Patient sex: F
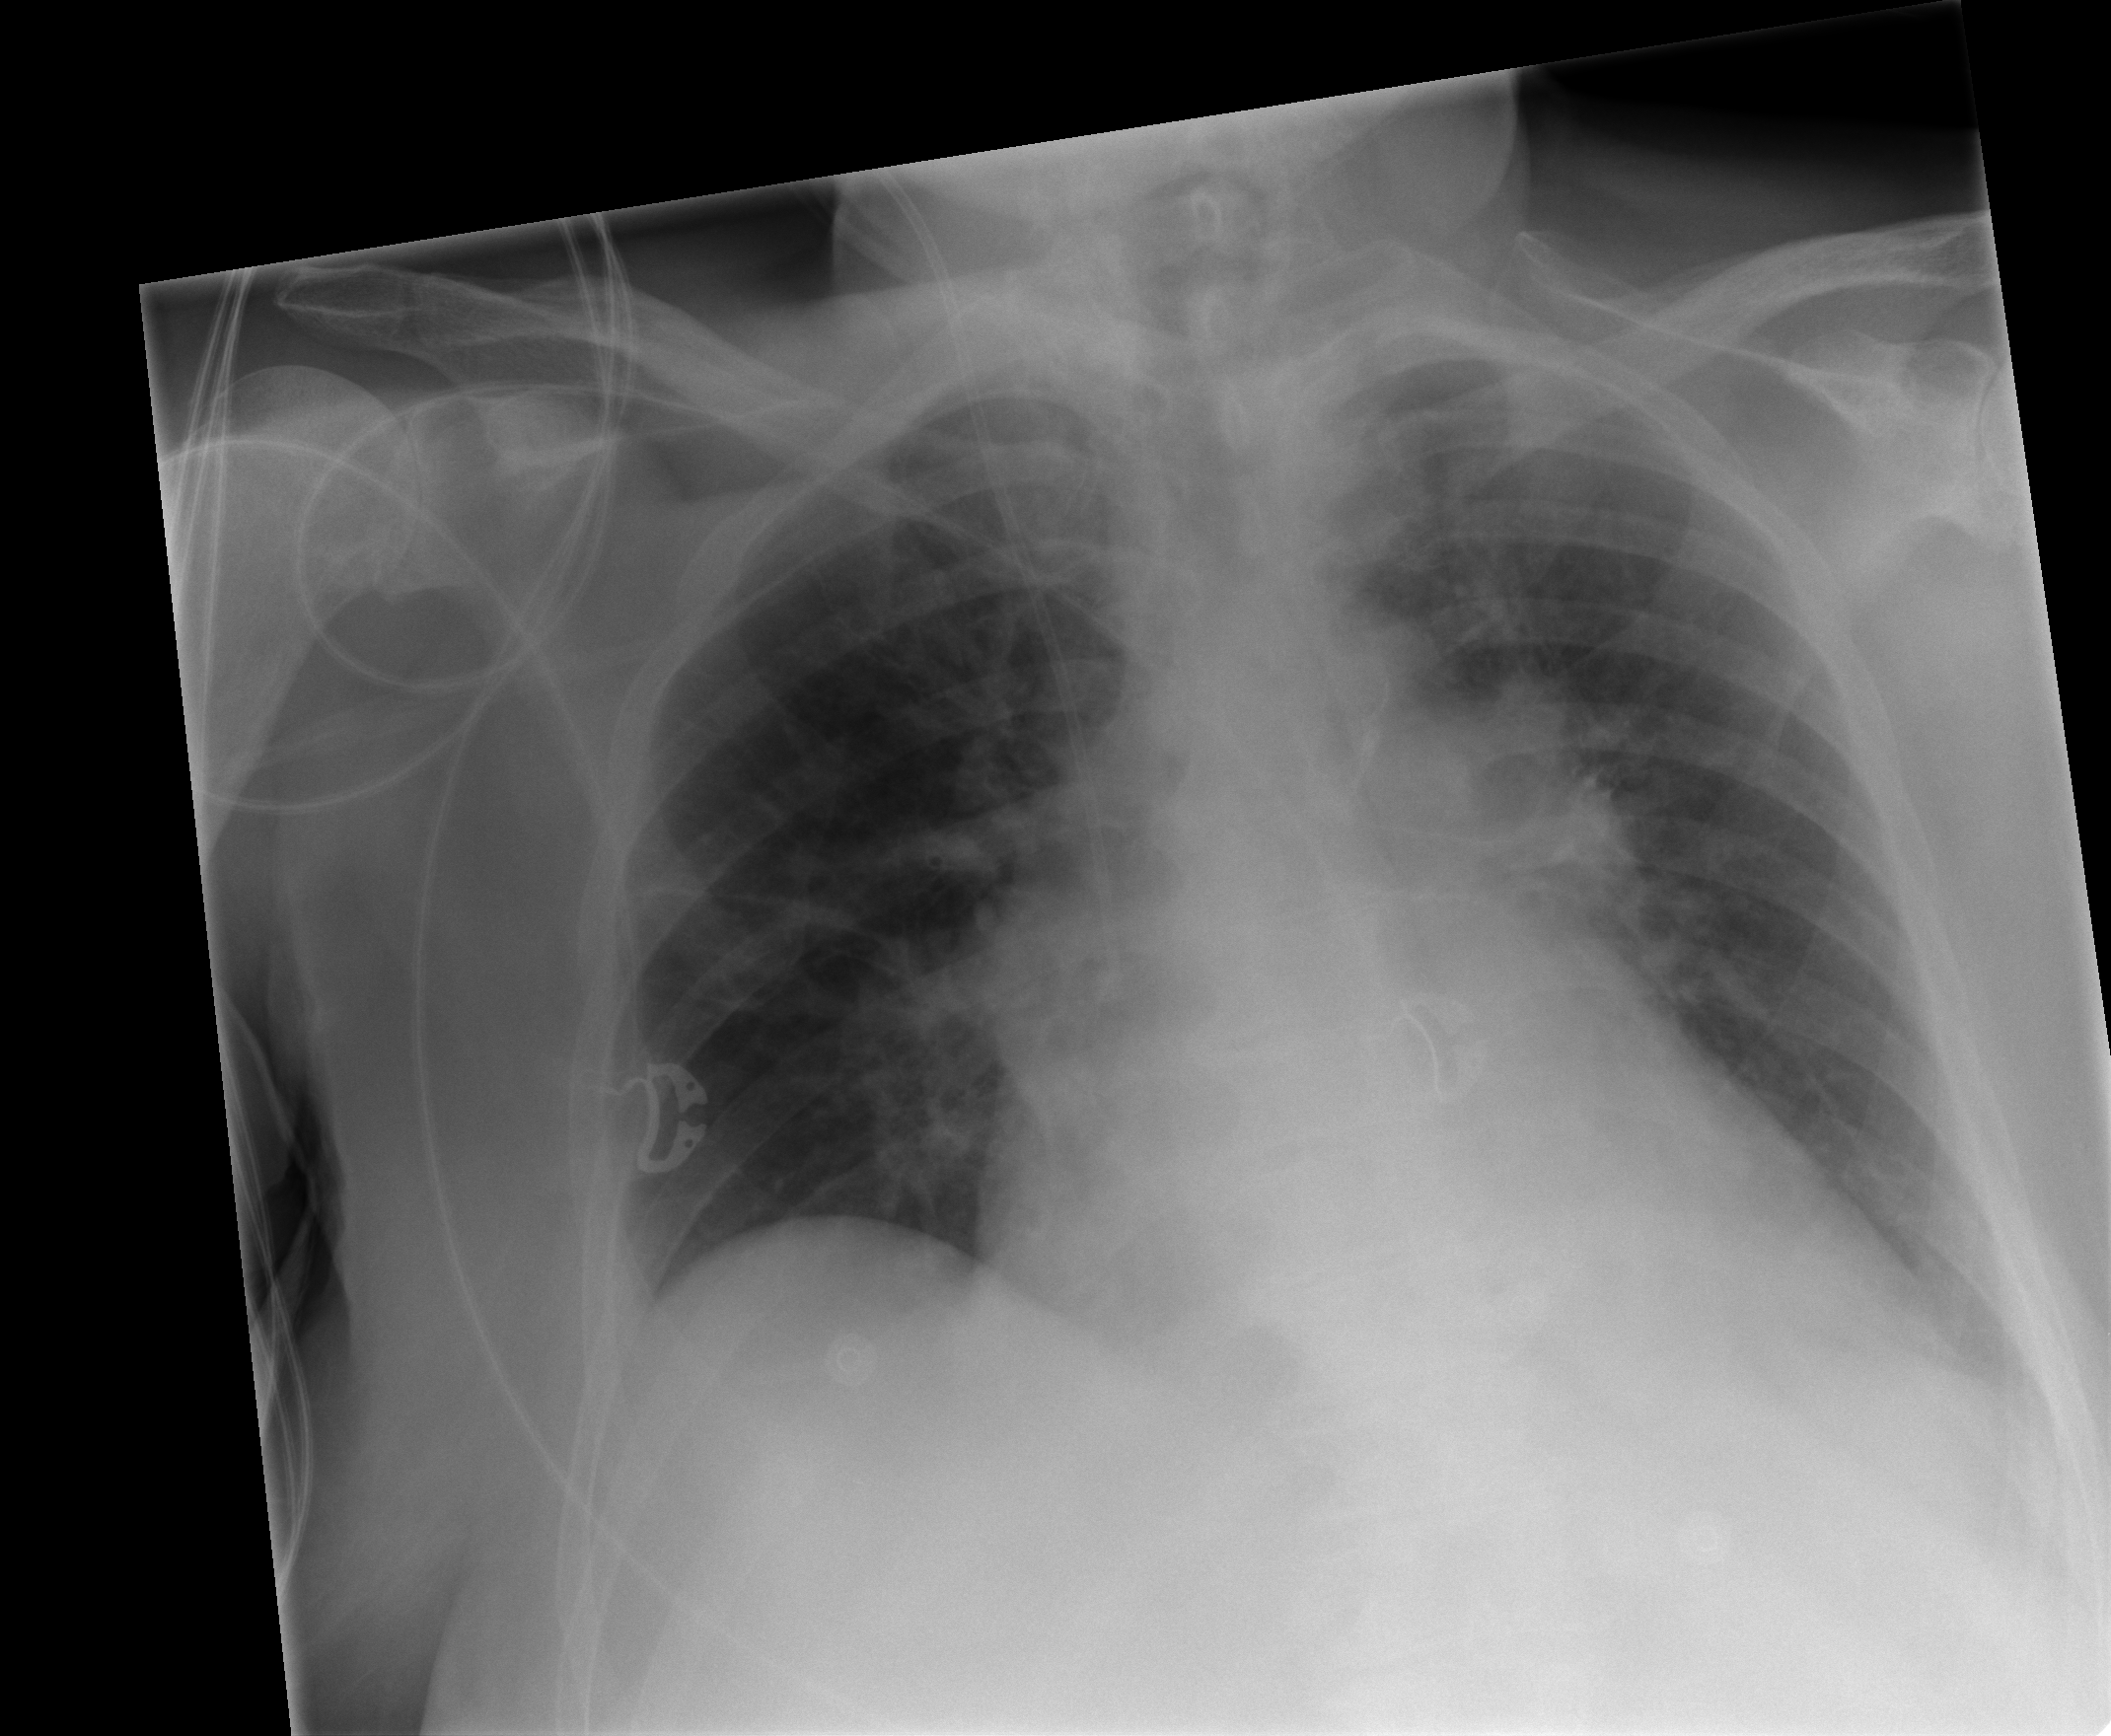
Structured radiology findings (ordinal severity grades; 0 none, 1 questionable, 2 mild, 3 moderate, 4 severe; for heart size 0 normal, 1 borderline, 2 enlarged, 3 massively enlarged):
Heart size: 2
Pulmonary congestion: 2
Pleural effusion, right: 0
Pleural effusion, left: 0
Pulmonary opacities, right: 0
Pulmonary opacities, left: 1
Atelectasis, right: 2
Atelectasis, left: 0